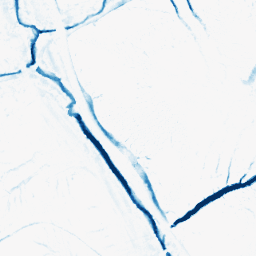
Category: morphological
Decomposition family: morphological
Decomposition parameters: operation: closing
size: 5
Upsampling method: sinc_blackman
Upsampling parameters: scale: 8
kernel_size: 16
Upsampling scale: 8